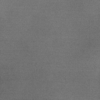
Label: dusty